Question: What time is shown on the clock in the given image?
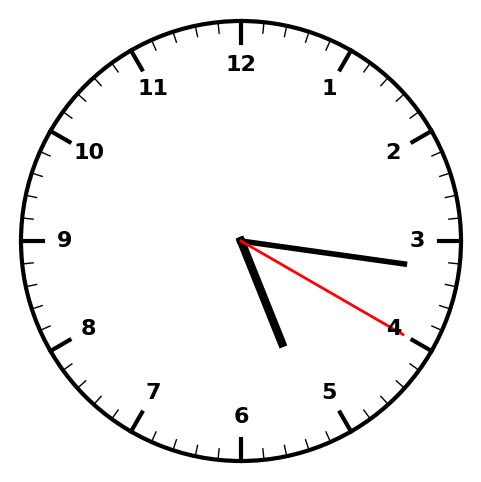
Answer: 05:16:20